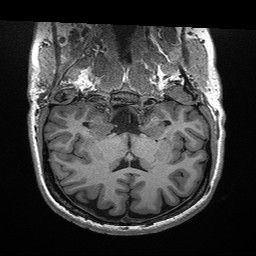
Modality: T1w
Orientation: sagittal
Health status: healthy
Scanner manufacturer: siemens
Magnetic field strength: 3 T
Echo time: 0.00298 s